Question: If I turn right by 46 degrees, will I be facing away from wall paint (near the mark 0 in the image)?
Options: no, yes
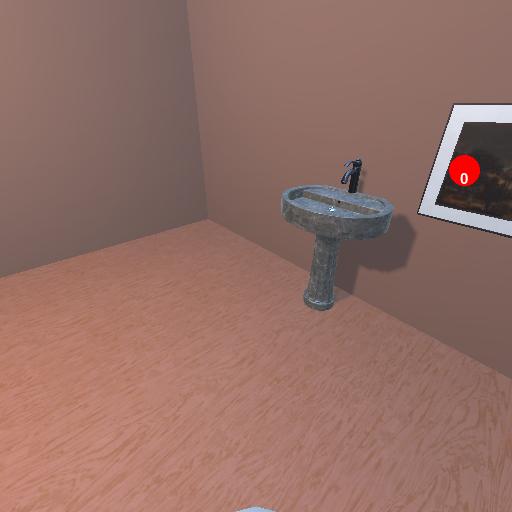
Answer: no